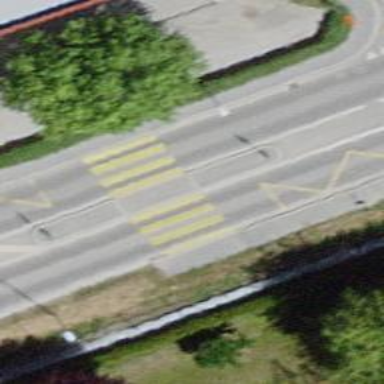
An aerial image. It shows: Marked footway crossing with island.